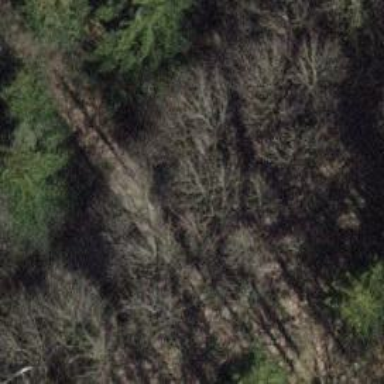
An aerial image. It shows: Compacted track with grade2 surface.